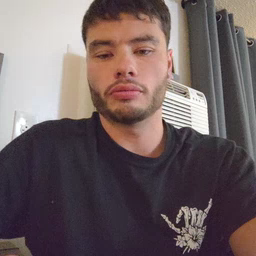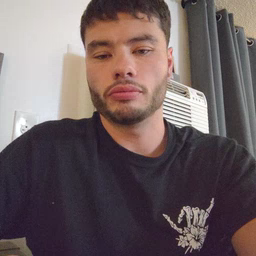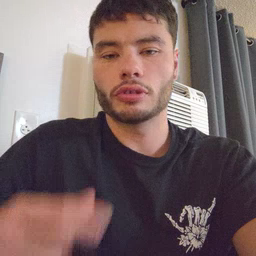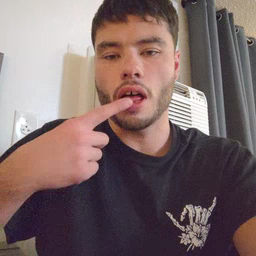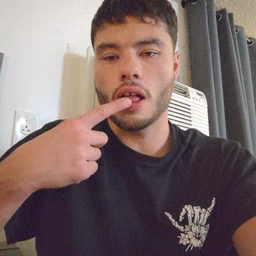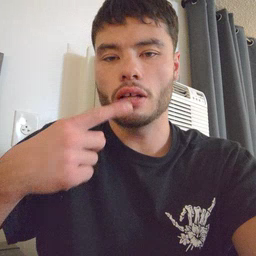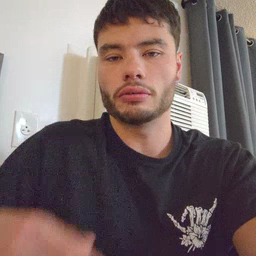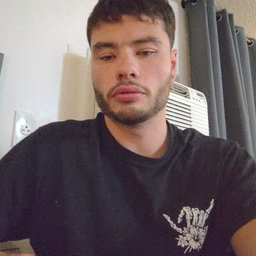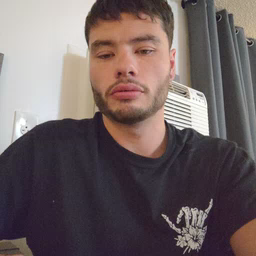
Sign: tongue